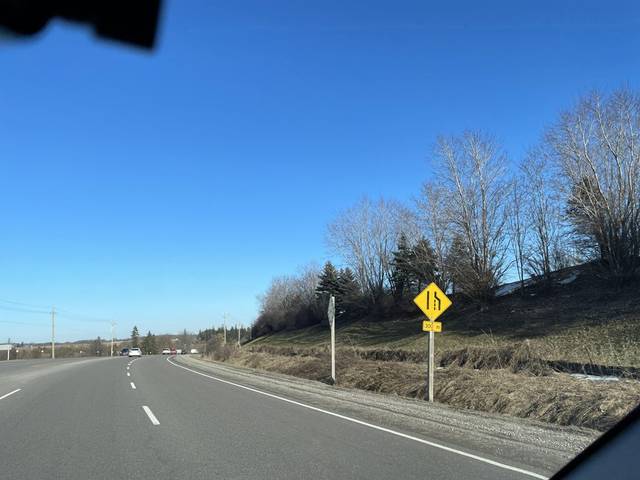
Region: Canada
Coordinates: 43.491, -80.413